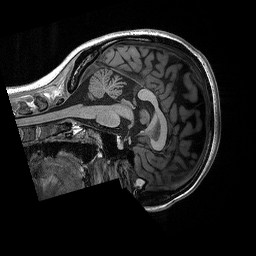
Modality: T1w
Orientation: sagittal
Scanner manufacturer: siemens
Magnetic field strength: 3 T
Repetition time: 2.3 s
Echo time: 0.00298 s